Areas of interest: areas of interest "Agricultural and Sideline Products Market"
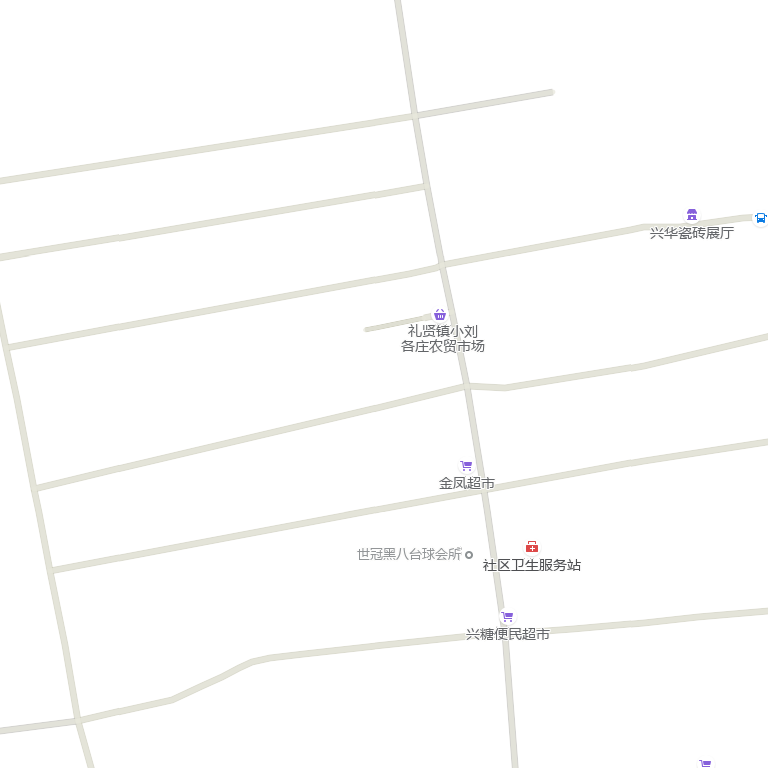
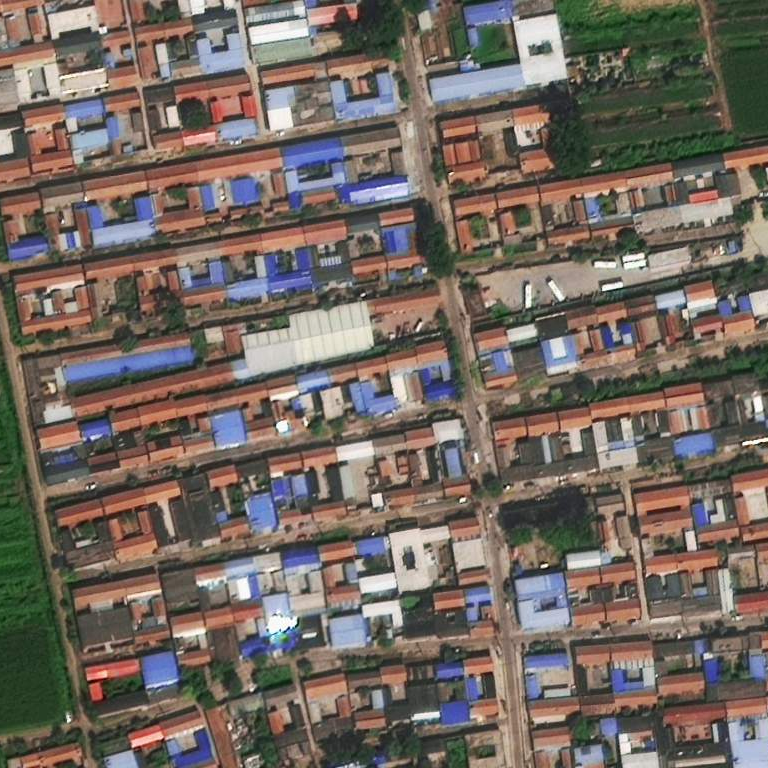